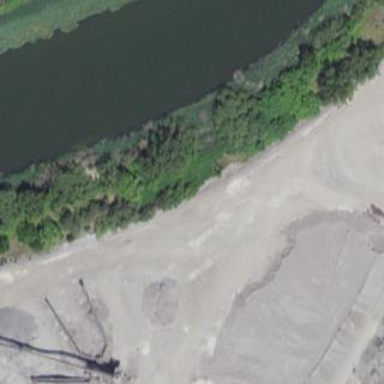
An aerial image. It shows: Industrial area primarily used for coal processing.